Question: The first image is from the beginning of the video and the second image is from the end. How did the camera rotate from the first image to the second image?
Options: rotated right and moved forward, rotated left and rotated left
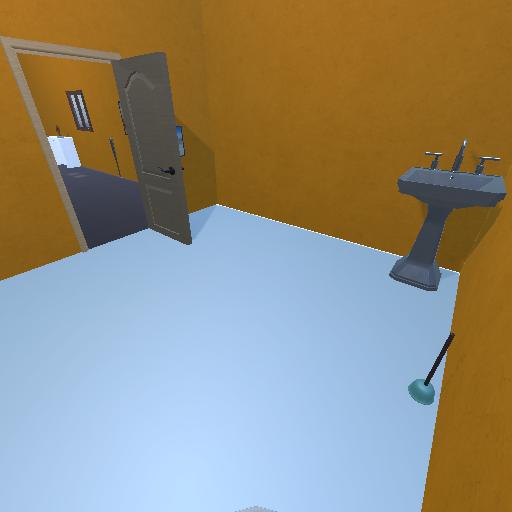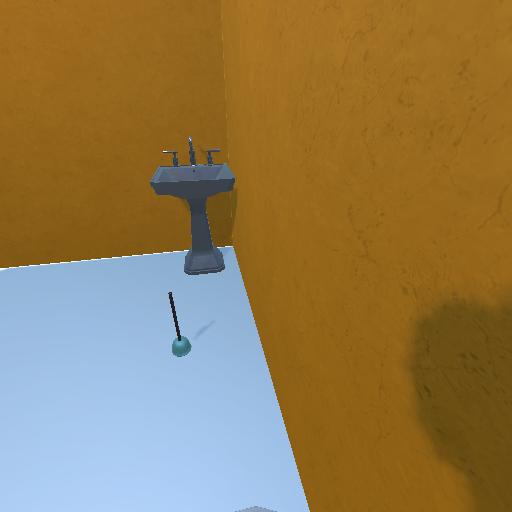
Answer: rotated right and moved forward